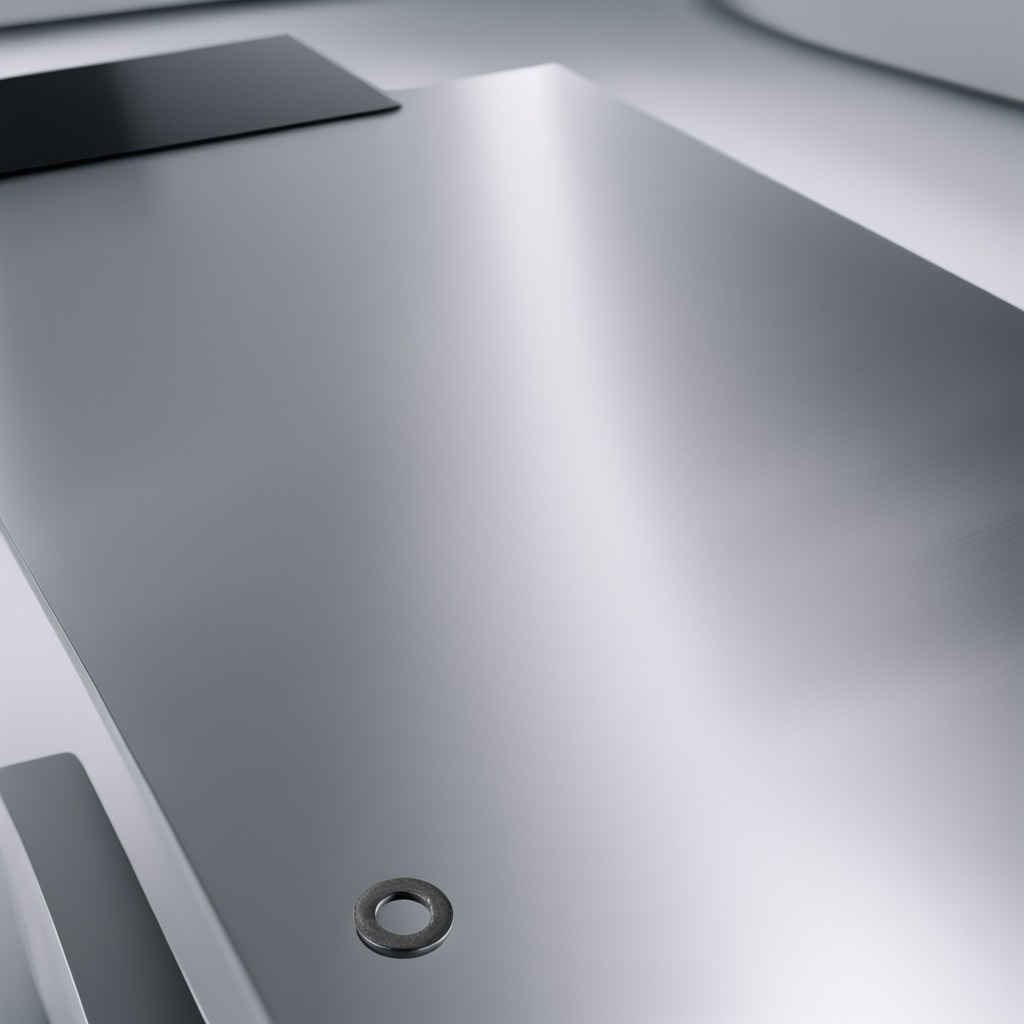
A flat metal washer lies on a stainless steel table in a high-end prototyping lab.